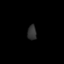
Tissue: lung
Cell type: T cells
Senescence score: 0.1883
Nuclear area (px): 133
Mean DAPI intensity: 49.534